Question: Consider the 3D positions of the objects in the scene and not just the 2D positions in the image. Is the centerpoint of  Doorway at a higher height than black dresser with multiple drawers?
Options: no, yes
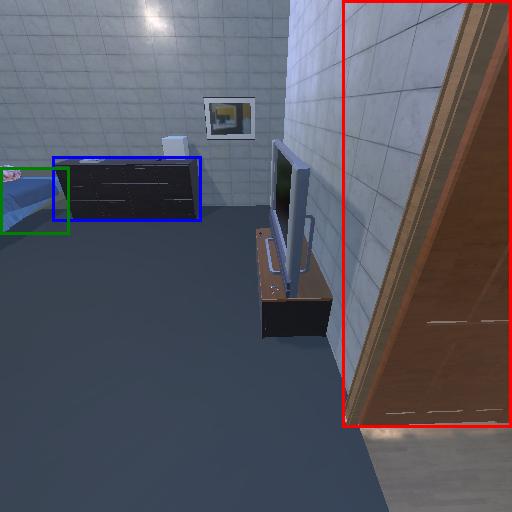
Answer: no